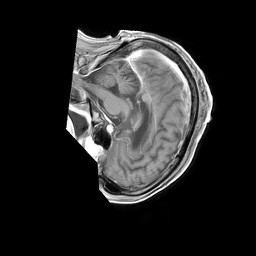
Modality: T1w
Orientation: sagittal
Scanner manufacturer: philips
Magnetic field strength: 1.5 T
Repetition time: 0.1876 s
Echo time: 0.001926 s